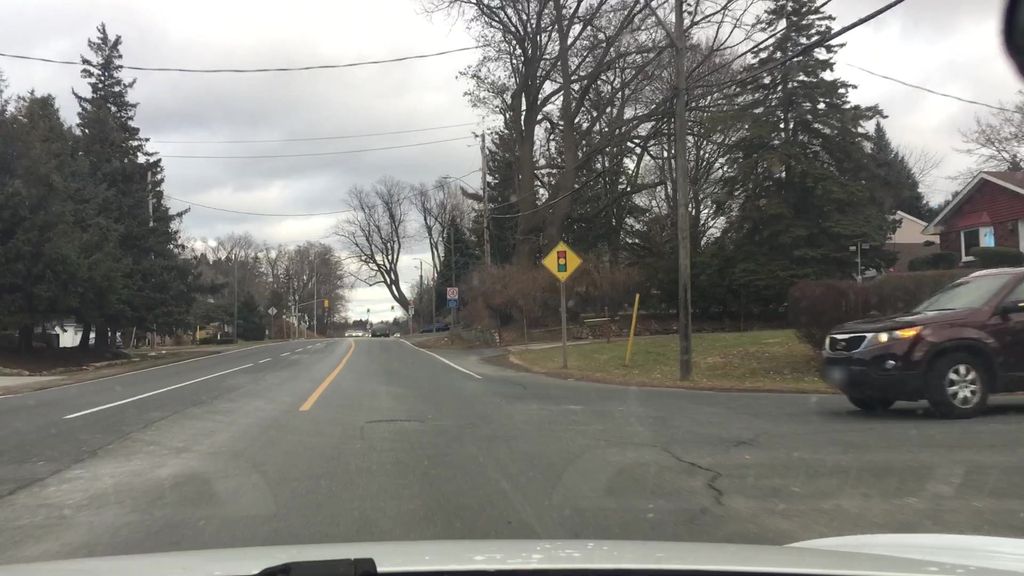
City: hamilton